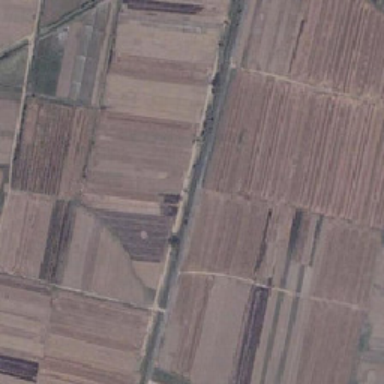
Many different colors of farmland are separated by farm roads .